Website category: book
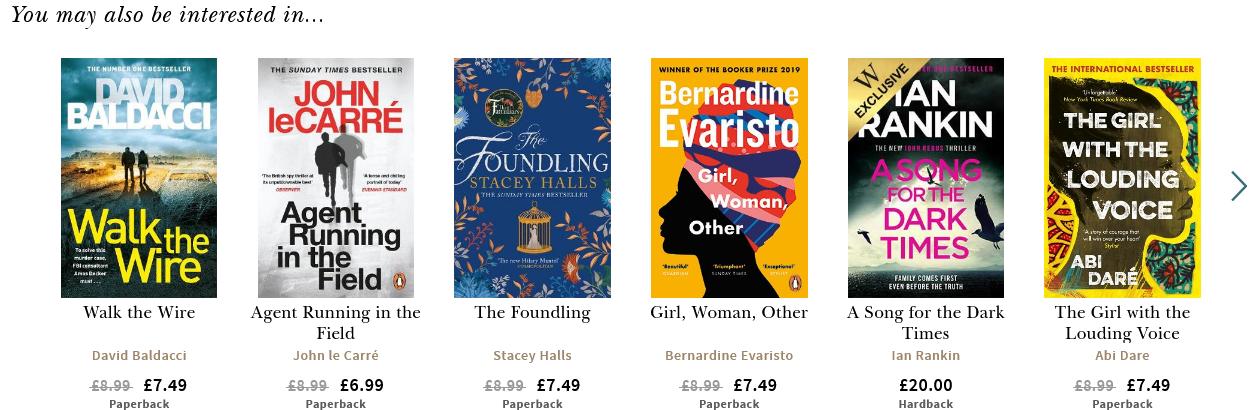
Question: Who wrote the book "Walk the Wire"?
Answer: David Baldacci

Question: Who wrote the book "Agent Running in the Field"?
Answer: John le Carr

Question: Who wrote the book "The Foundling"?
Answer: Stacey Halls

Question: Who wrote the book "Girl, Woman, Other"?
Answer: Bernardine Evaristo

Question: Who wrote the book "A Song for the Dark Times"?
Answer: Ian Rankin

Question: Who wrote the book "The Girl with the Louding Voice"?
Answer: Abi Dare

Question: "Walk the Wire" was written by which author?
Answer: David Baldacci

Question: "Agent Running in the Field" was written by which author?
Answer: John le Carr

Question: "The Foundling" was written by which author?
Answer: Stacey Halls

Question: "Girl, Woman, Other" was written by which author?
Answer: Bernardine Evaristo

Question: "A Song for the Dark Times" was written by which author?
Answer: Ian Rankin

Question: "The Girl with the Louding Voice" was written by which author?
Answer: Abi Dare

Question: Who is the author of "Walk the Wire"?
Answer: David Baldacci

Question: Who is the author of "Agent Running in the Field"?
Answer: John le Carr

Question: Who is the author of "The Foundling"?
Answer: Stacey Halls

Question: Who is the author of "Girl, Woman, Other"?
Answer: Bernardine Evaristo

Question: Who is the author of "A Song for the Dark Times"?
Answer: Ian Rankin

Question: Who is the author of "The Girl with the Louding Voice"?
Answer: Abi Dare

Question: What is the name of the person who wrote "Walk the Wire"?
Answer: David Baldacci

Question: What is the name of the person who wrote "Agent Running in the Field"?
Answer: John le Carr

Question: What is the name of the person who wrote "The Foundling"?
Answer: Stacey Halls

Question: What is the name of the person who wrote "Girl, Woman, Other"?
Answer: Bernardine Evaristo

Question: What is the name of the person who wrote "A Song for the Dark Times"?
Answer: Ian Rankin

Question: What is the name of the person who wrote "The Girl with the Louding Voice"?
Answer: Abi Dare

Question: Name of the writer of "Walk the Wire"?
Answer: David Baldacci

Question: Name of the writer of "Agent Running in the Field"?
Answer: John le Carr

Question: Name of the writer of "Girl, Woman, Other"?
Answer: Bernardine Evaristo

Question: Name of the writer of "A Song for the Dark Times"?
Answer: Ian Rankin

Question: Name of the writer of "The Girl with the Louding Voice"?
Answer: Abi Dare

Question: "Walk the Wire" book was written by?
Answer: David Baldacci

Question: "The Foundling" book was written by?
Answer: Stacey Halls

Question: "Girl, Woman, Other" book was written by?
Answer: Bernardine Evaristo

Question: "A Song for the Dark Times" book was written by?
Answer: Ian Rankin

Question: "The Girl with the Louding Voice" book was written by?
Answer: Abi Dare

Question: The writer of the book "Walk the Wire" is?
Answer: David Baldacci

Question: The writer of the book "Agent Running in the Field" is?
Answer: John le Carr

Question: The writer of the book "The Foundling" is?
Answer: Stacey Halls

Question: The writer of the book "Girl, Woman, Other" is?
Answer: Bernardine Evaristo

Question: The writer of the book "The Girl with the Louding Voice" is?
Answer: Abi Dare

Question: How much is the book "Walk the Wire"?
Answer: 7.49

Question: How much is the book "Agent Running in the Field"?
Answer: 6.99

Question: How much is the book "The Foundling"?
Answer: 7.49

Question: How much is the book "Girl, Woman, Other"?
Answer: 7.49

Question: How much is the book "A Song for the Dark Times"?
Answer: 20.00

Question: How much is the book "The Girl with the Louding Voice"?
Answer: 7.49

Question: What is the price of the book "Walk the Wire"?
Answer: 7.49

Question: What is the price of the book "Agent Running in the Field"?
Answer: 6.99

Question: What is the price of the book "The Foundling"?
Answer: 7.49

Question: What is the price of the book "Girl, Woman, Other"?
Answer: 7.49

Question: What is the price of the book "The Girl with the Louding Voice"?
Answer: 7.49

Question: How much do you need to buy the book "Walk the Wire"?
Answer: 7.49

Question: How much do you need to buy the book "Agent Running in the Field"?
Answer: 6.99

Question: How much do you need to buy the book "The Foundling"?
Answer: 7.49

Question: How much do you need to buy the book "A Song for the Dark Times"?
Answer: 20.00

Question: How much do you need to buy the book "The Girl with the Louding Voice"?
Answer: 7.49

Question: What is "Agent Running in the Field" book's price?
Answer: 6.99

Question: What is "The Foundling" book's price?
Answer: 7.49

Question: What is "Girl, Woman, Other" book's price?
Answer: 7.49

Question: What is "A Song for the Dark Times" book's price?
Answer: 20.00

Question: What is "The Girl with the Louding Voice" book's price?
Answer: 7.49

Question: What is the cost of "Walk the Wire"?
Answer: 7.49

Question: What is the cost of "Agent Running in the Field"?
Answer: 6.99

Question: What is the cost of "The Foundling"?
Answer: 7.49

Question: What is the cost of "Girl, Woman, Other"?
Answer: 7.49